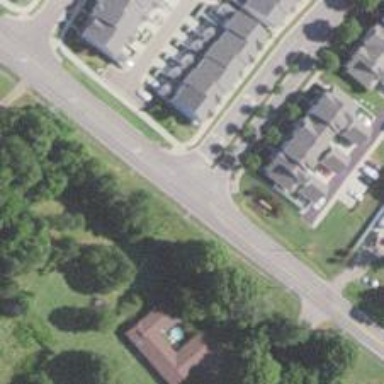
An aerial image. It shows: Tertiary road with asphalt surface and sidewalk on the left.